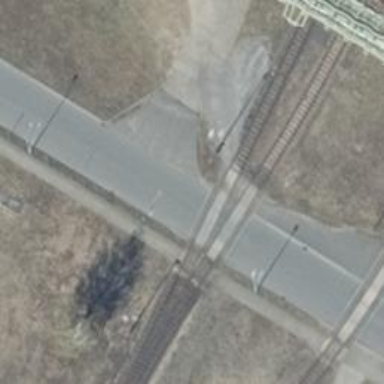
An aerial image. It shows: Level crossing along the railway.